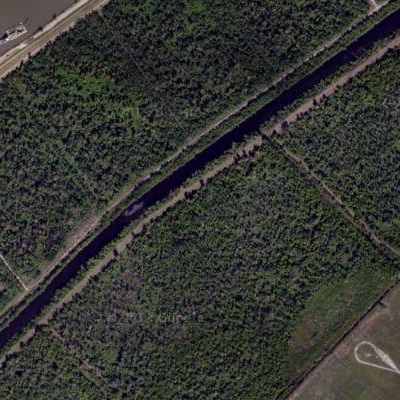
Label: eForest